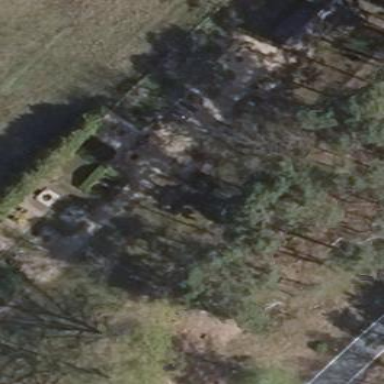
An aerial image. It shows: Cemetery.